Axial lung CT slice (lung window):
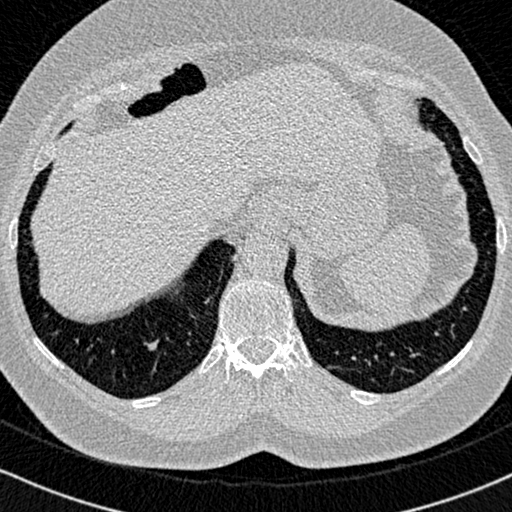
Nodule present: no